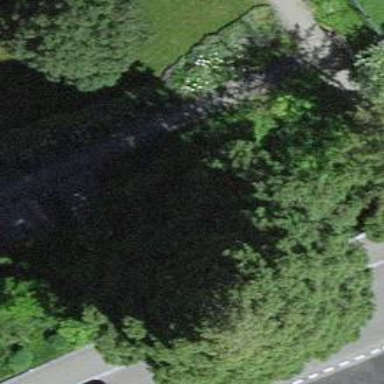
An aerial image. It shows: Shrubbery in natural setting.